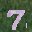
Label: 7